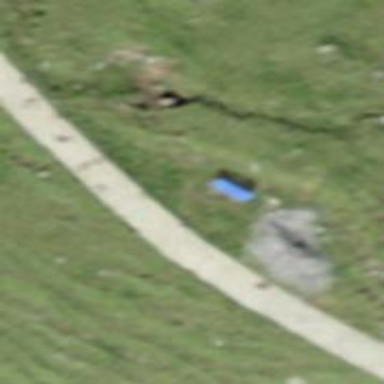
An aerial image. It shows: Bench for seating.